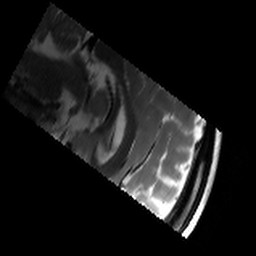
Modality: T2w
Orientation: sagittal
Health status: healthy
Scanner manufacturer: siemens
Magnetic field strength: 3 T
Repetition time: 8.02 s
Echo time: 0.08 s